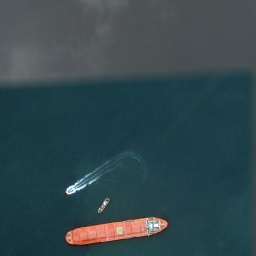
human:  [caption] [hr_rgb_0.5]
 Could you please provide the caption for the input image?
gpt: On one side of the red boat is a green boat and a fast-moving white boat.

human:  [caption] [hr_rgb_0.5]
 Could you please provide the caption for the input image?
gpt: There are two boats on one side of the big red boat.

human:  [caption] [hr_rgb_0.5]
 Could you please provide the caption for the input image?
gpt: There are two small boats on one side of the big red boat.

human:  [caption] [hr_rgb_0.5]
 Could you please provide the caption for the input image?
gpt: On one side of the big red boat, there was a small green boat and a fast-moving white boat.

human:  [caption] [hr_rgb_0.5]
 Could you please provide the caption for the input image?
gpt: On one side of a big red boat is a small green boat and a fast moving white boat.